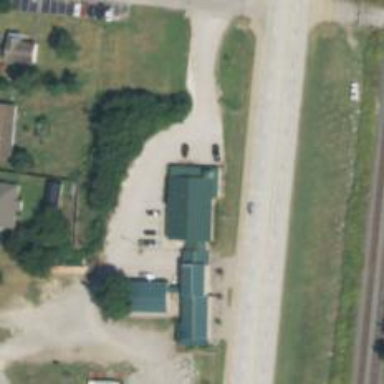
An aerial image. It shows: Veterinary facility.